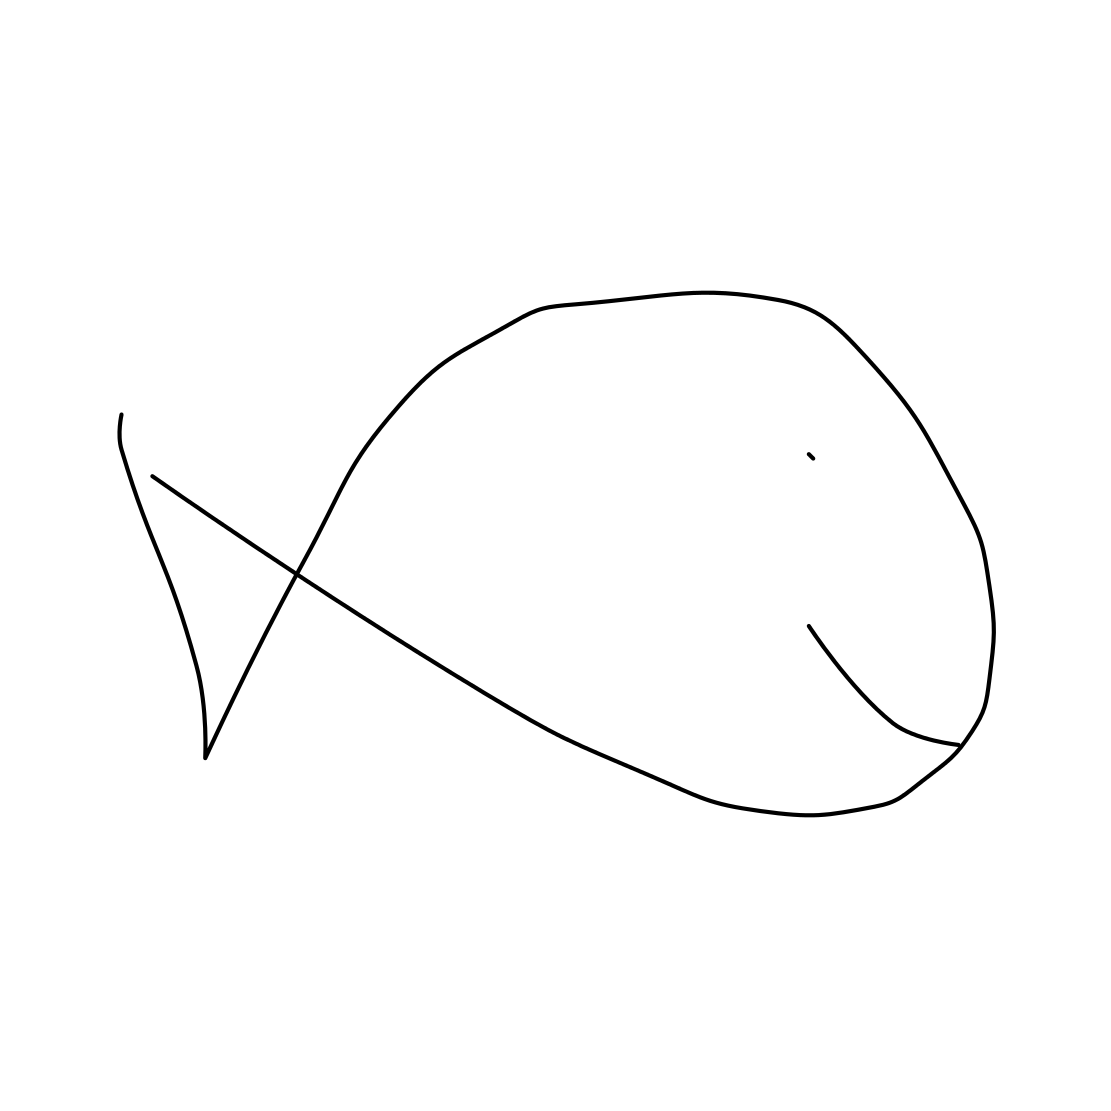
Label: fish